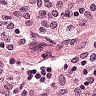
Metastatic tissue present: no